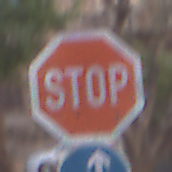
Verkehrszeichen: Stop
Zusatzzeichen unten: VorgeschriebeneFahrtrichtungGeradeausOderLinks
Umgebung: Outdoor, Urban
Tageszeit: MorningAfternoon
Wetter: PartlyCloudy
Licht: Natural
Jahreszeit: NotSpecified
Kontrast: LowContrast